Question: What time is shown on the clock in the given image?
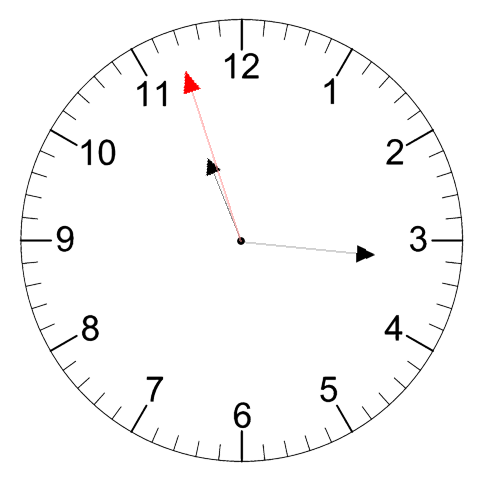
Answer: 11:15:57